Question: I have this question:
I tried solving the question through various integer values of i and j. But the most suitable ones I could find was 1 and 5. However even then the output was near to the correct version and not properly correct. Here's my code:
'''
public class test {
public static void main(String[] args) {
String str = "Gateway";
int i = 1, j =5;
String first = str.substring(0, i);
System.out.println(first);
char second = str.charAt(j);
System.out.println(second);
String third = str.substring(i + 1, j -1);
System.out.println(third);
System.out.println(str.charAt(i));
System.out.println(str.substring(j + 1));
}
}
'''
This results in the output: 'G a te a y'
Is there something wrong with my code or am I taking the wrong integer values? I've been trying to figure out but certainly that has been of no help. I hope somebody can point out the mistake I'm doing.
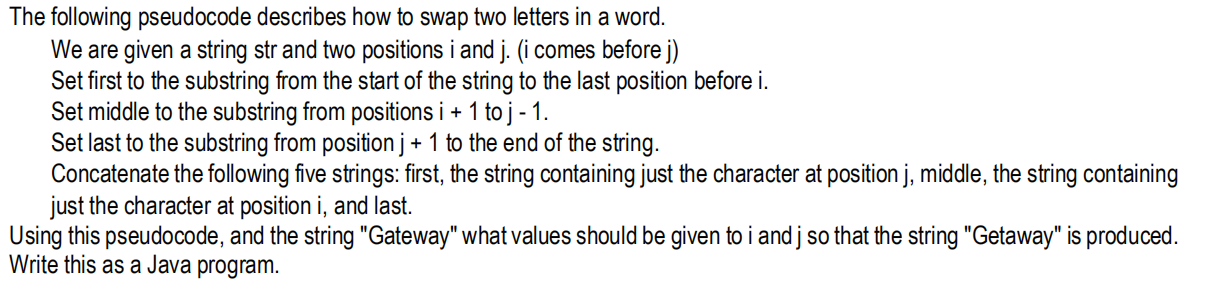
Answer: Two things:
1. The choice of i and j, i = 1, and j = 3 (basically the indices of the letters to be swapped).
2. String third = str.substring(i + 1, j - 1);
should be
'String third = str.substring(i + 1, j);'
as substring goes till the index just before the one mentioned in the second argument, i.e if you want the substring to include j-1, you have to set the parameter as j.